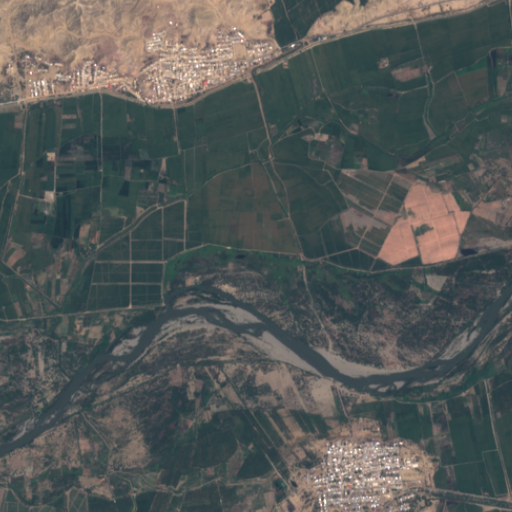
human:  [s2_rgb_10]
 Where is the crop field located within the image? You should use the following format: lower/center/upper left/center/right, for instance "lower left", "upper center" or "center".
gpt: The crop field is located in the lower right of the image.
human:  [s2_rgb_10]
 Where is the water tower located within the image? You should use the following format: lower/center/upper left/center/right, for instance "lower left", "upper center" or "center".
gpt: The water tower is located in the lower right of the image.
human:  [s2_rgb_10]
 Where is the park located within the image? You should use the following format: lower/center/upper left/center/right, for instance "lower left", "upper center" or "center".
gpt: There is no park in the image.